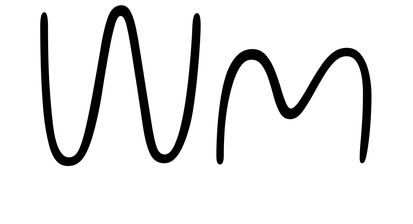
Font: Gluten_Thin